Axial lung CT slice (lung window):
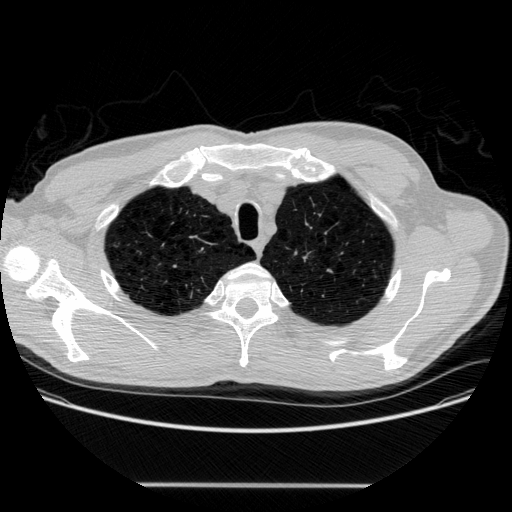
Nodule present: no